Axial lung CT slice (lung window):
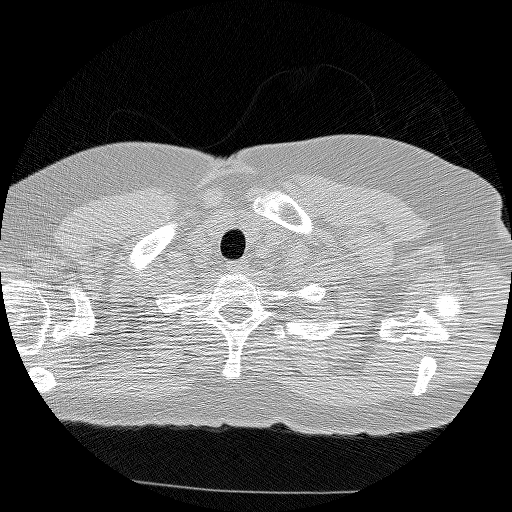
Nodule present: no